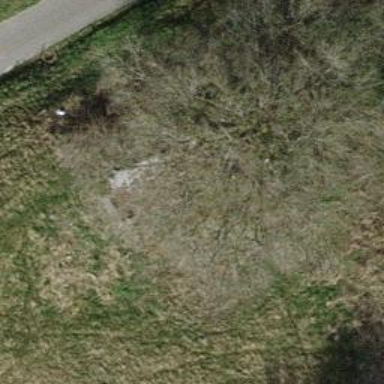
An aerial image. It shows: Single tag "natural: tree."